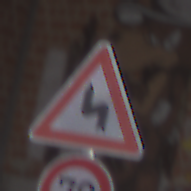
Verkehrszeichen: DoppelkurveZunaechstLinks
Zusatzzeichen unten: Geschwindigkeit70
Umgebung: Roofed, Special
Tageszeit: Midday
Wetter: Overcast
Licht: Natural
Jahreszeit: NotSpecified
Kontrast: MediumContrast